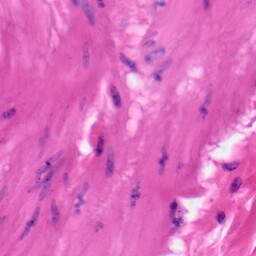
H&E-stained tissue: Skin